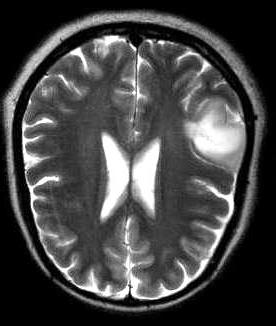
Label: notumor